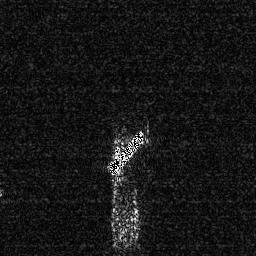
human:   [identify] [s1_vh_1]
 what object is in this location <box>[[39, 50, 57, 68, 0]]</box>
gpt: <ref>1 large ship at the center</ref>